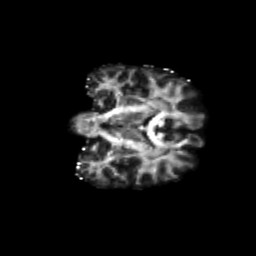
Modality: FA
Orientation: coronal
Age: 59
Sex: female
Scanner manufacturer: siemens
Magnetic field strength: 3 T
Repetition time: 4.71 s
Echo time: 0.0906 s